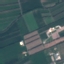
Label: PermanentCrop